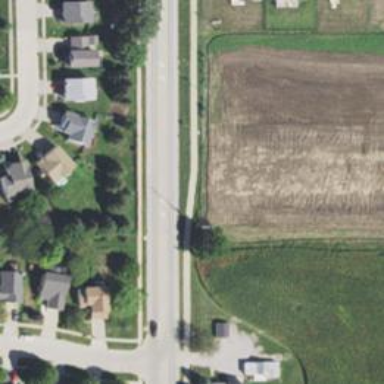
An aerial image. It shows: Residential road.